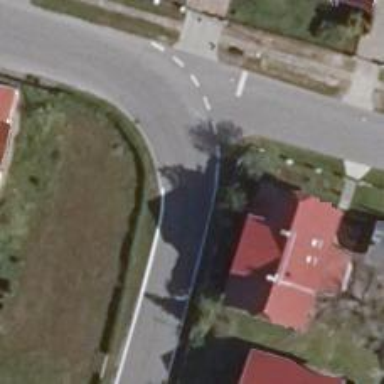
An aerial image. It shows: Tertiary road with asphalt surface.